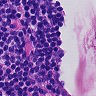
Metastatic tissue present: no